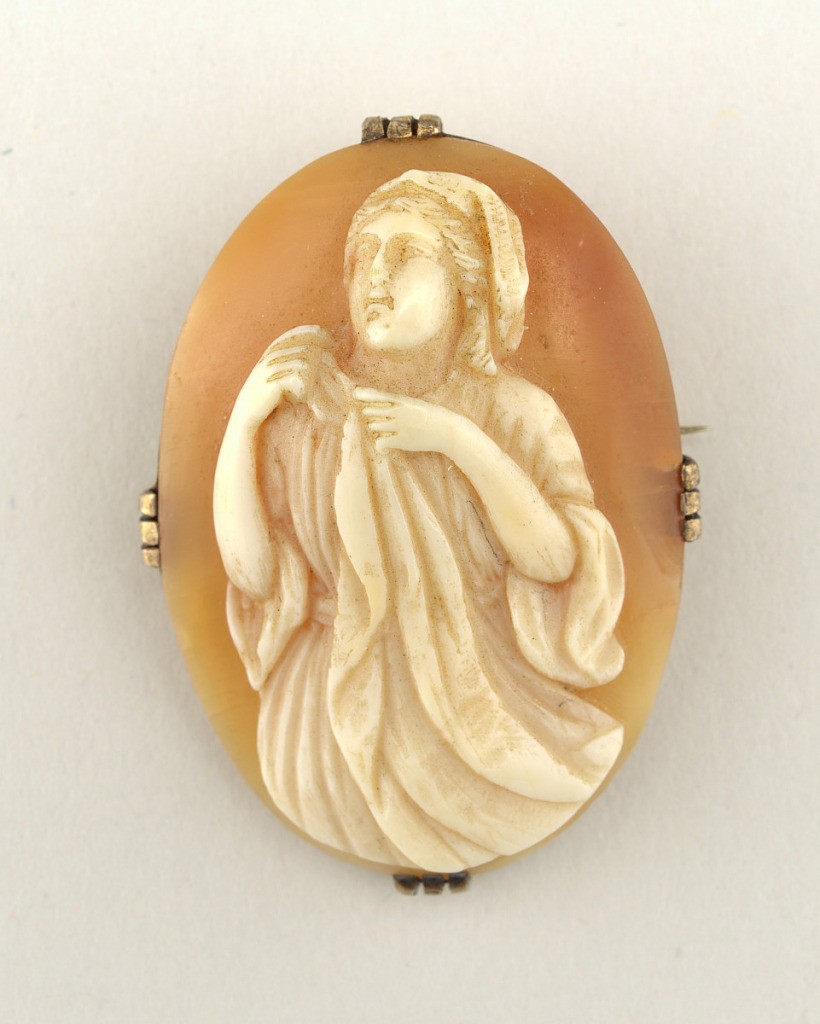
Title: Cameo
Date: ca. 1900
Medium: Shell, gold
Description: Oval brooch of carved shell mounted to gold frame. Design shows female figure carved in relief.